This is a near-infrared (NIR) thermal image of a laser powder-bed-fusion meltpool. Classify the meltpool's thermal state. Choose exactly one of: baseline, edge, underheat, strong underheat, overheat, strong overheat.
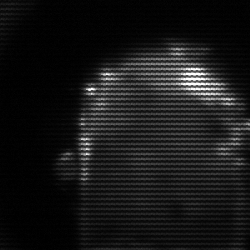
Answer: baseline